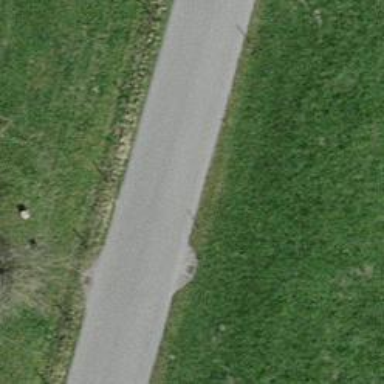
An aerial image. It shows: Unclassified paved road.